Question: I am trying to implement a custom list view that allows for both swiping and clicking buttons, similar to the implementation that the boomerang e-mail client has achieved (or Mailbox for iOS).
If I just want to click on the list item itself, I can create a new OnItemClickListener and ensure that there are no focusable or clickable descendants, which does not consume the touch event, and allows the custom list view to detect swipes. However, if I make anything within the list item clickable, it will consume the touch event, not call OnItemClickListener, and disable the swiping functionality of the custom list itself.
I've tried creating custom implementations of onTouchListener, or using onInterceptTouchEvent for a custom viewgroup. For all these implementations, onTouchListener must return true on Action.DOWN (and thus consumes the touch event) otherwise it will cease listening to the rest of the touch event.
Why is it that OnItemClickListener can detect the touch without consuming the touch event, and how do I replicate that for my own custom implementation? Any help or pointers appreciated!

Here's the OnItemClickListener which works and does not consume the touch event:
'''
private AdapterView.OnItemClickListener onClick = new AdapterView.OnItemClickListener()
{
@Override
public void onItemClick(AdapterView<?> adapterView, View v, int position,
long arg3) {
mAction = mAdapter.getItem(position);
updateListToShowCurrentAction();
return;
}
};
'''
Here's the functionality that I would like to be able to implement for a view within the list item while still passing the touch event up to the custom listview:
'''
cancelButton.setOnClickListener(new View.OnClickListener() {
@Override
public void onClick(View v) {
final int position = mListView.getPositionForView((View) v.getParent());
mReordCtrl.removeAction(mAdapter, position);
}
});
'''
Here's the layout snippet within the list_item:
'''
<?xml version="1.0" encoding="utf-8"?>
<FrameLayout xmlns:android="http://schemas.android.com/apk/res/android"
android:layout_width="match_parent"
android:layout_height="match_parent"
android:tag="list_item" >
<LinearLayout
android:id="@+id/back"
android:layout_width="match_parent"
android:layout_height="fill_parent"
android:layout_gravity="center_vertical"
android:orientation="horizontal"
android:tag="back" >
<ImageView
android:id="@+id/cancel_button"
android:layout_width="0dp"
android:layout_height="fill_parent"
android:layout_weight="1"
android:src="@drawable/ic_action_cancel"
android:tag="cancel_button" />
</LinearLayout>
'''
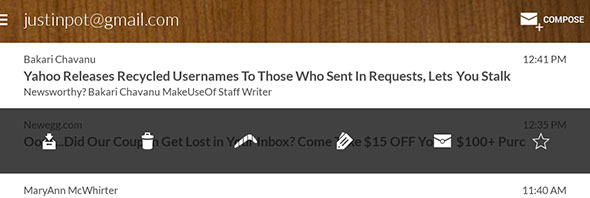
Answer: If you've already played around with onInterceptTouchEvent, try overriding onTouchEvent(MotionEvent e). Here's an example implementation that you can adapt to your needs, that integrates a SimpleOnGestureListener detector and a custom interface viewListener that can be used for callbacks to a parent class. You probably don't need all of this if you just want to detect clicks; you might be able to just get away with the gesture detector. Also, here's a <URL> I found helpful when I was researching touch event handling.
'''
@Override public boolean onTouchEvent(MotionEvent ev) {
//See if the gesture detector has detected an event.
boolean eventConsumed = detector.onTouchEvent(ev);
if (!eventConsumed) {
//If no gesture detected, and the motion is finished, do something
if (ev.getAction() == MotionEvent.ACTION_UP) {
//DO SOMETHING, such as scroll
//Send event to listener.
if (viewListener != null) {
this.viewListener.onUp(ev.getX());
}
return true; //Consume the event, so nothing else fires.
} else {
//If no event is detected, and the action hasn't finished, do the default behavior
return super.onTouchEvent(ev);
}
} else {
return true; //Consume the event, so nothing else fires. You can change this to false if you'd like to not consume the event.
}
}
'''
and, a custom vertical scroll view class that captures downward swipes, but passes all other gestures to the children.
'''
public class VerticalScrollView extends ScrollView {
private GestureDetector mGestureDetector;
View.OnTouchListener mGestureListener;
public VerticalScrollView(Context context, AttributeSet attrs) {
super(context, attrs);
mGestureDetector = new GestureDetector(context, new YScrollDetector());
setFadingEdgeLength(0);
}
@Override
public boolean onInterceptTouchEvent(MotionEvent ev) {
boolean superBool = super.onInterceptTouchEvent(ev);
boolean intercept = mGestureDetector.onTouchEvent(ev);
return superBool && intercept ;
}
// Return false if we're scrolling more in the x direction than in the y direction, so we don't claim the action.
class YScrollDetector extends SimpleOnGestureListener {
@Override
public boolean onScroll(MotionEvent e1, MotionEvent e2, float distanceX, float distanceY) {
return Math.abs(distanceY) > Math.abs(distanceX);
}
}
'''
}